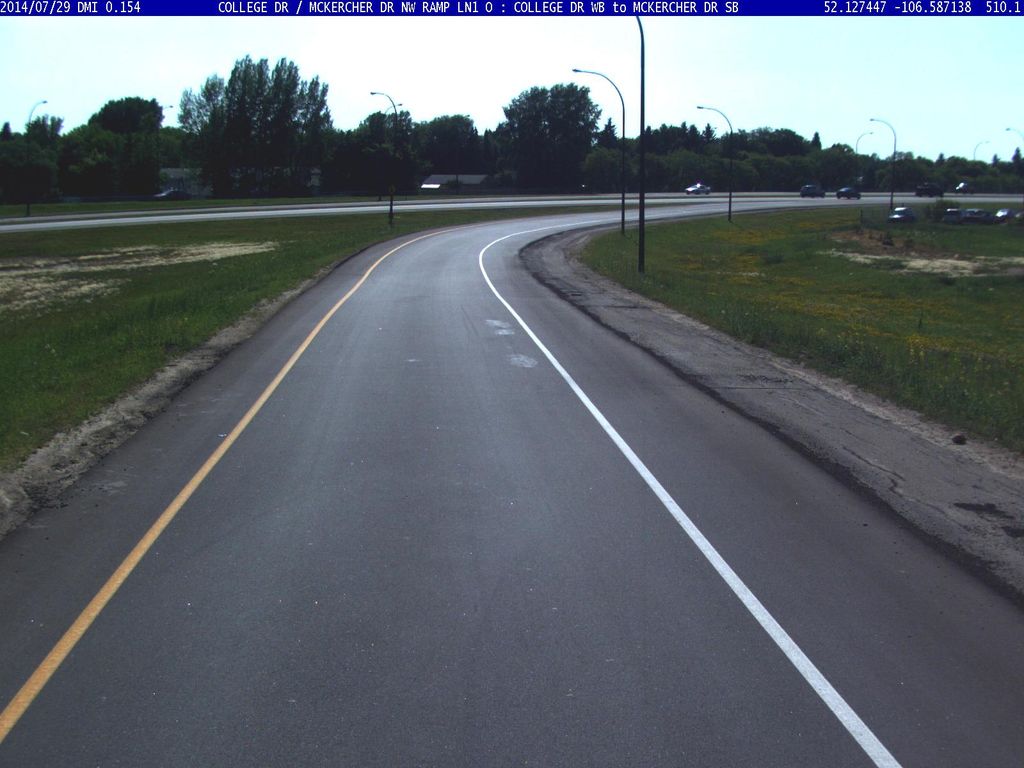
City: saskatoon